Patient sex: M
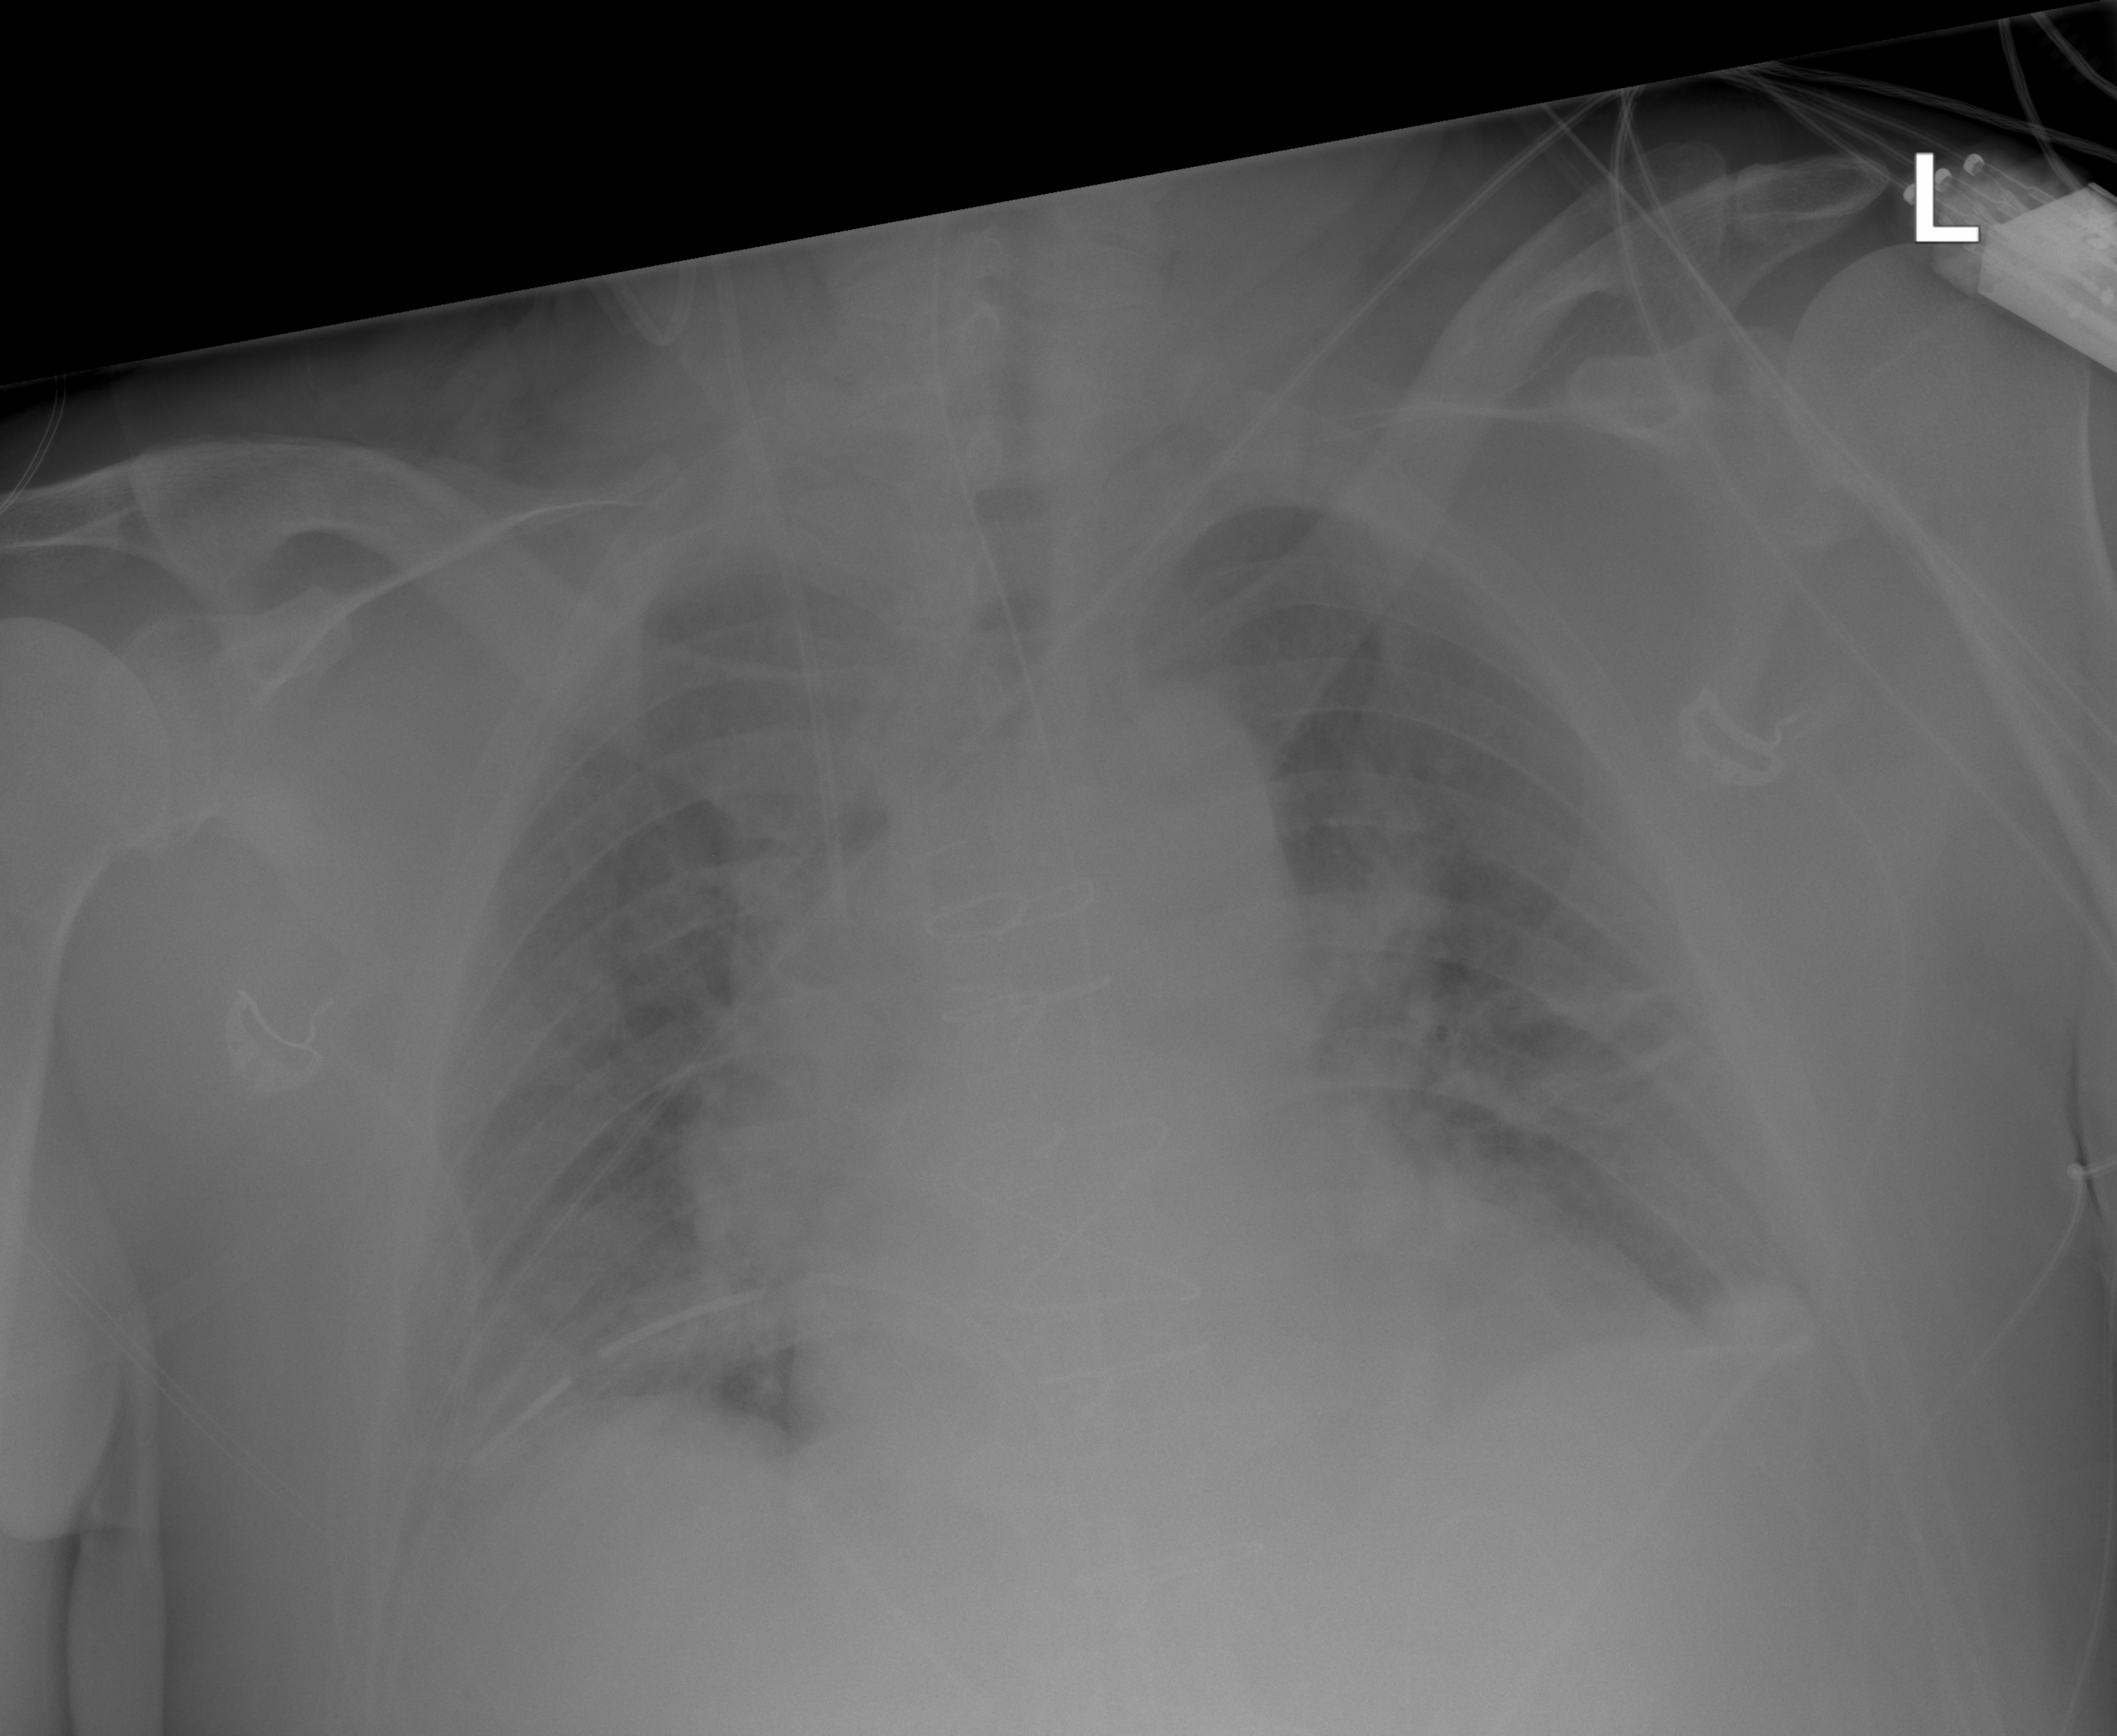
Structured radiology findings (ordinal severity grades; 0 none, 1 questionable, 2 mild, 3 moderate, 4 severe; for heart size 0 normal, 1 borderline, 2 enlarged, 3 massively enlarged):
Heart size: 0
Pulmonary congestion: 3
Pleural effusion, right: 0
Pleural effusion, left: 0
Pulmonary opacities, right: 0
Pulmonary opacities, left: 0
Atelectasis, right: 2
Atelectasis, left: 2